Aerial crown-view tile of a tropical tree (Barro Colorado Island, Panama), acquired 20250124:
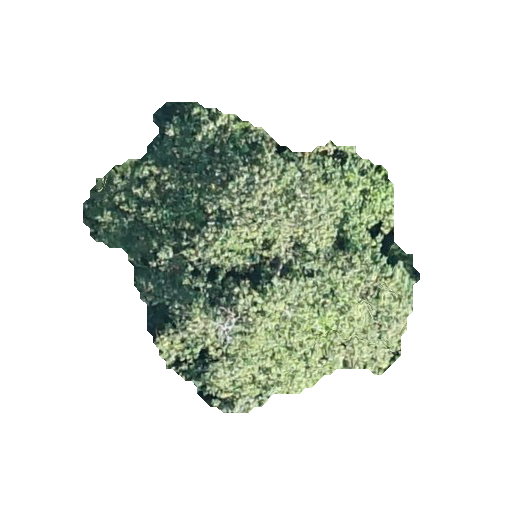
Species: Hieronyma alchorneoides
GBIF accepted scientific name: Hieronyma alchorneoides
Crown area: 101.315 m²